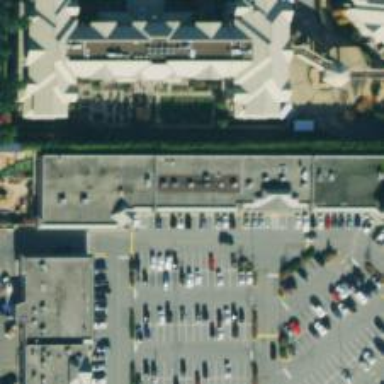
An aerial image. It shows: Fitness center located in leisure land.